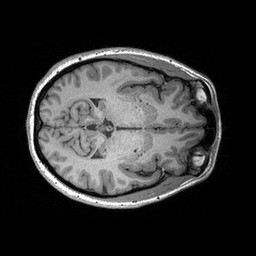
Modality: T1w
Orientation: axial
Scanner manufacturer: siemens
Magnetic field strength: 3 T
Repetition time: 2.3 s
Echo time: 0.00298 s